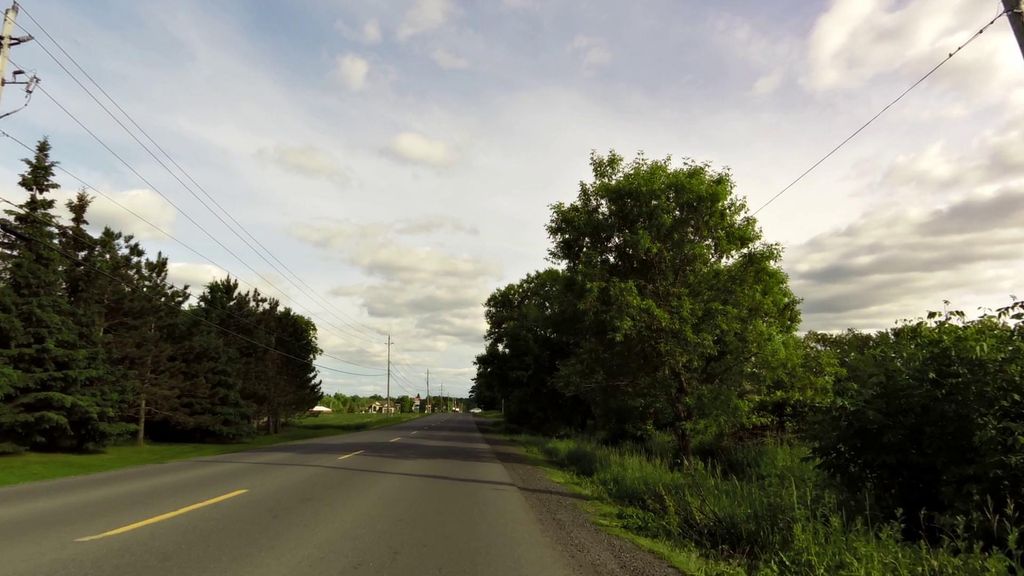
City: ottawa-gatineau